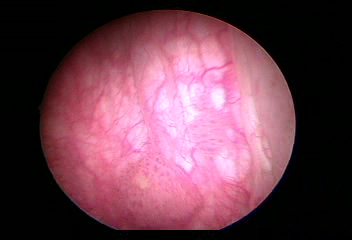
Modality: WLC
Class: Malignant
Subclass: LowGradePapillary
Lesion: L1
Stage: Ta
Morphology: Papillary
Bladder cancer association: Yes
Annotated structures: Tumor, Tumor